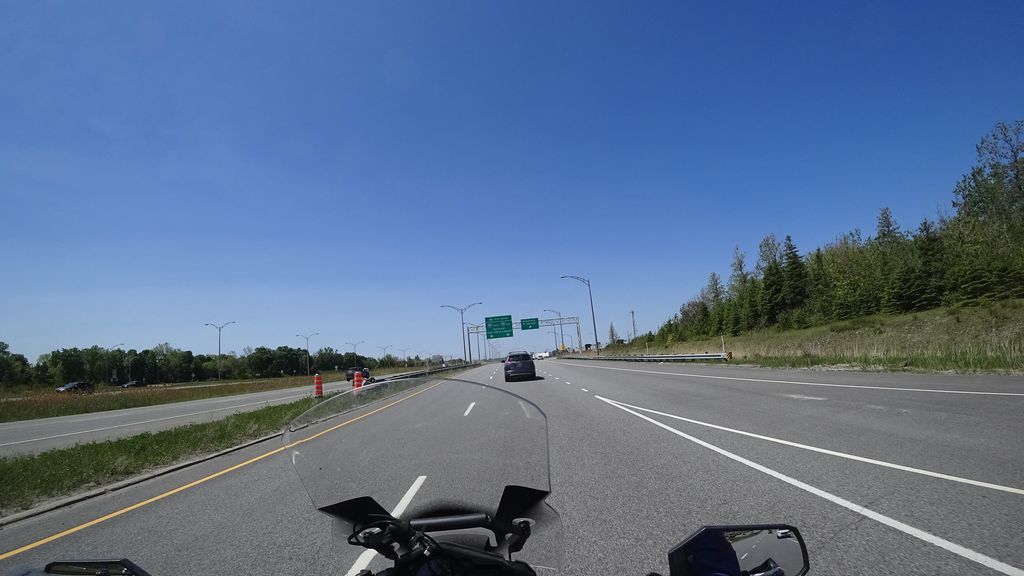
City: quebec_city